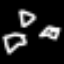
Label: diamond